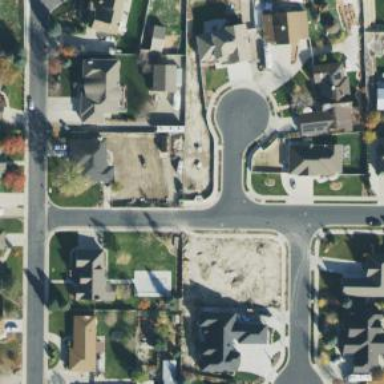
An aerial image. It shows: Residential road.